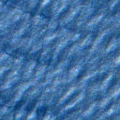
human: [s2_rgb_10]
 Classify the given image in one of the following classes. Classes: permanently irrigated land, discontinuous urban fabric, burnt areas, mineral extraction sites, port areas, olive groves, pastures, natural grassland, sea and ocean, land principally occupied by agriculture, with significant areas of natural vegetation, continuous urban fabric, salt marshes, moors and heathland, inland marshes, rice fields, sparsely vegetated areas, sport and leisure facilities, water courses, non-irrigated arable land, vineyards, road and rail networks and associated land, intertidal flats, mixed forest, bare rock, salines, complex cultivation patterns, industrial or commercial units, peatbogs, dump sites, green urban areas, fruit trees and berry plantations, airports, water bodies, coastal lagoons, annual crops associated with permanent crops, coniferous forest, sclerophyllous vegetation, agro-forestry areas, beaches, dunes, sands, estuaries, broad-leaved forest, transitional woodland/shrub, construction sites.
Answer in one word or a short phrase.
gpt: sea and ocean